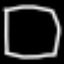
Label: square